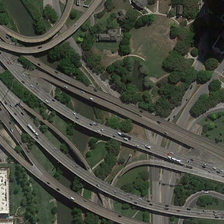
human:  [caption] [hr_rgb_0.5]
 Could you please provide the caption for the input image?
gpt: many cars ran on the road, vehicles parked beside the road .

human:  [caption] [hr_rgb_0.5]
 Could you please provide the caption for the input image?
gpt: the grey of the open road through many dense green trees .

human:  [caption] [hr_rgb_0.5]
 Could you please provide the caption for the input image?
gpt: many green trees and green grass and green river are there .

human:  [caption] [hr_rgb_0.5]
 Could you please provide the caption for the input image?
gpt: an overpass bridged the highway around some trees and grass .

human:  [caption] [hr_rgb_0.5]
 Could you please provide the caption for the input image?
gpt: the grey of the open road through many dense green trees .